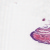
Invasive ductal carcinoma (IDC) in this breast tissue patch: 0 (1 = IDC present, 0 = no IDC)